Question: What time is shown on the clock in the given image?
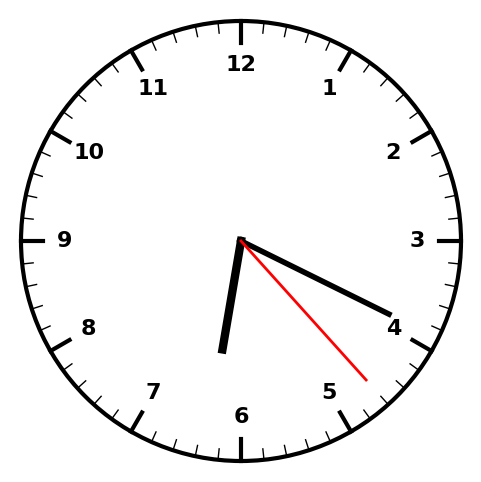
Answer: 06:19:23